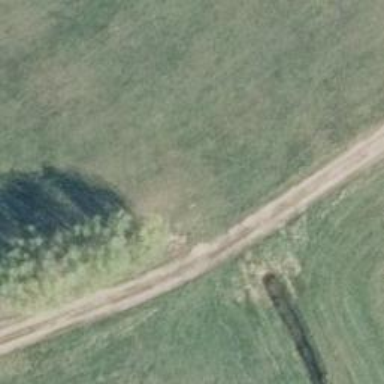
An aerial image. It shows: Track road with grade4 tracktype.